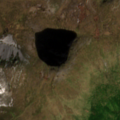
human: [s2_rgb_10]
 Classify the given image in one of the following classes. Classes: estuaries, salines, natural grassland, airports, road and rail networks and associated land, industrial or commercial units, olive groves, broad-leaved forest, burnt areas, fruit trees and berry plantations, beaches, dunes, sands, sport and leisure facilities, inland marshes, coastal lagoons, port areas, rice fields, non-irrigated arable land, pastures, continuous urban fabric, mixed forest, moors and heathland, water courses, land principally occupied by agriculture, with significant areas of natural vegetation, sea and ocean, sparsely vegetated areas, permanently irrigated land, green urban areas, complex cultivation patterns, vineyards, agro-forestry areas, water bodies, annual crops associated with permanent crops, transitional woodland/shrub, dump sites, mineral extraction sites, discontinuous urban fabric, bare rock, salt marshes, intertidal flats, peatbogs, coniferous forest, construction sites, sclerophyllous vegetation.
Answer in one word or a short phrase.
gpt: coniferous forest, sparsely vegetated areas, peatbogs